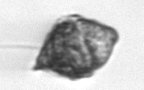
Label: Kryptoperidinium_triquetrum